Question: We are having ads pop up on our webpage, at random times... from links that didn't exist before, i.e. some random text on the page(which wasn't a hyperlink) becomes a Javascript-y link-ad.

It's the ultimate UI-fail... I find this fascinating - and want to know how this happens.
A friend just told me it's " spyware on your machine. Try cleaning up all cookies. "
Is that so? Like always?
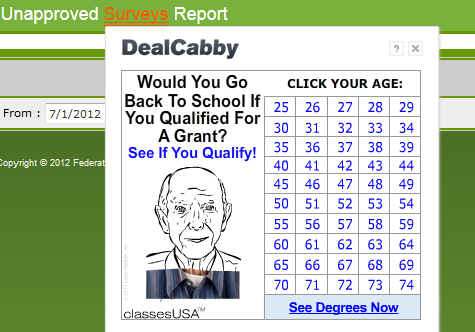
Answer: I would guess they are injecting javascript into a form somewhere on your website. When the user views a page where the entered data is displayed, the javascript runs, showing the adds.
View the source of the page; do you see a script tag that points to a domain that is not yours?
If it turns out to be a XSS, you need to sanitize the data before it gets presented to the user (among other things). <URL> place.